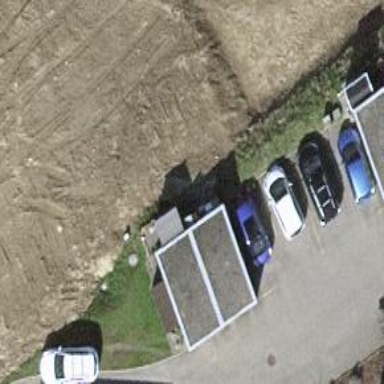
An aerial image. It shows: Group of garages.